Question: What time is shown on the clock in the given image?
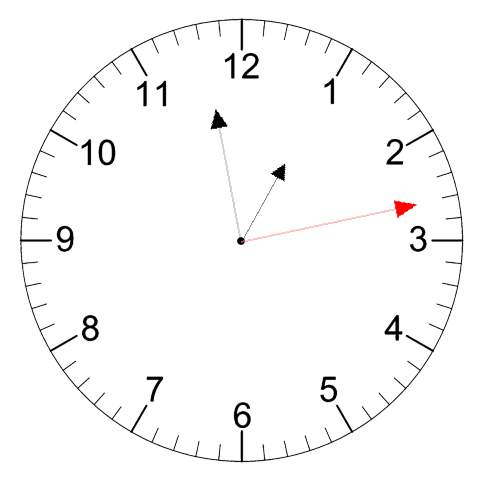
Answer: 12:58:13